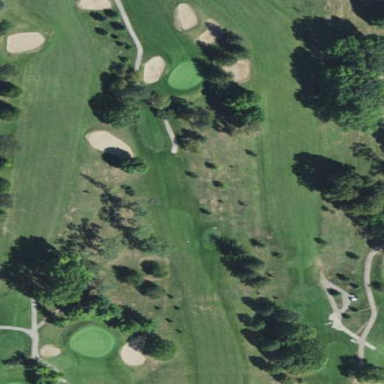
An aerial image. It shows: Area of rough grass used for golf.